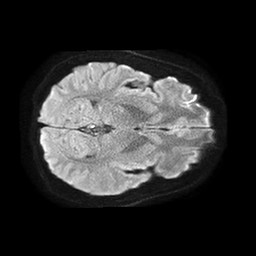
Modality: TRACE
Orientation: axial
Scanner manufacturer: philips
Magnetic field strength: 1.5 T
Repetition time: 4.6 s
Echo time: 0.08517 s